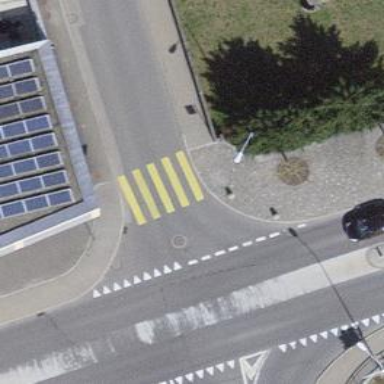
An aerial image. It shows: Kerb serving as barrier.